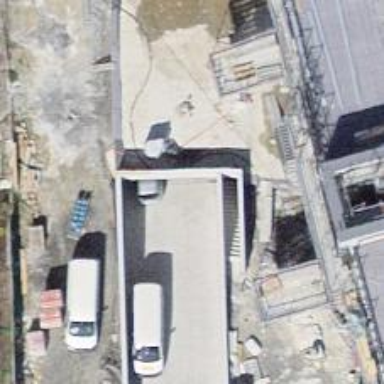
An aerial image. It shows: Parking entrance.